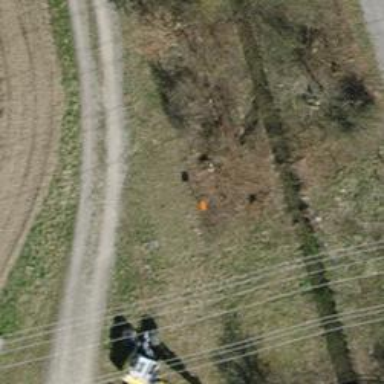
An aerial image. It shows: Pipeline marker.